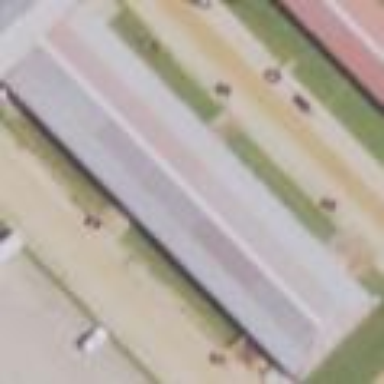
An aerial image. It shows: Stable building.